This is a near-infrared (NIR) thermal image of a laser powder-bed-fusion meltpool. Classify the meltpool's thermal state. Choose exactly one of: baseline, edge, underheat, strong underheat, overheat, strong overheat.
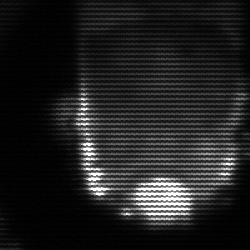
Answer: baseline